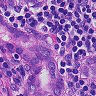
Metastatic tissue present: yes